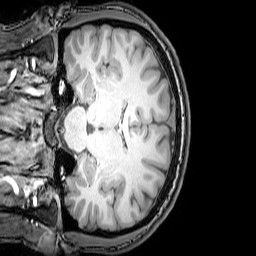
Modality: T1w
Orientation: coronal
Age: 25
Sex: male
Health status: healthy
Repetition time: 0.081 s
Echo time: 0.037 s